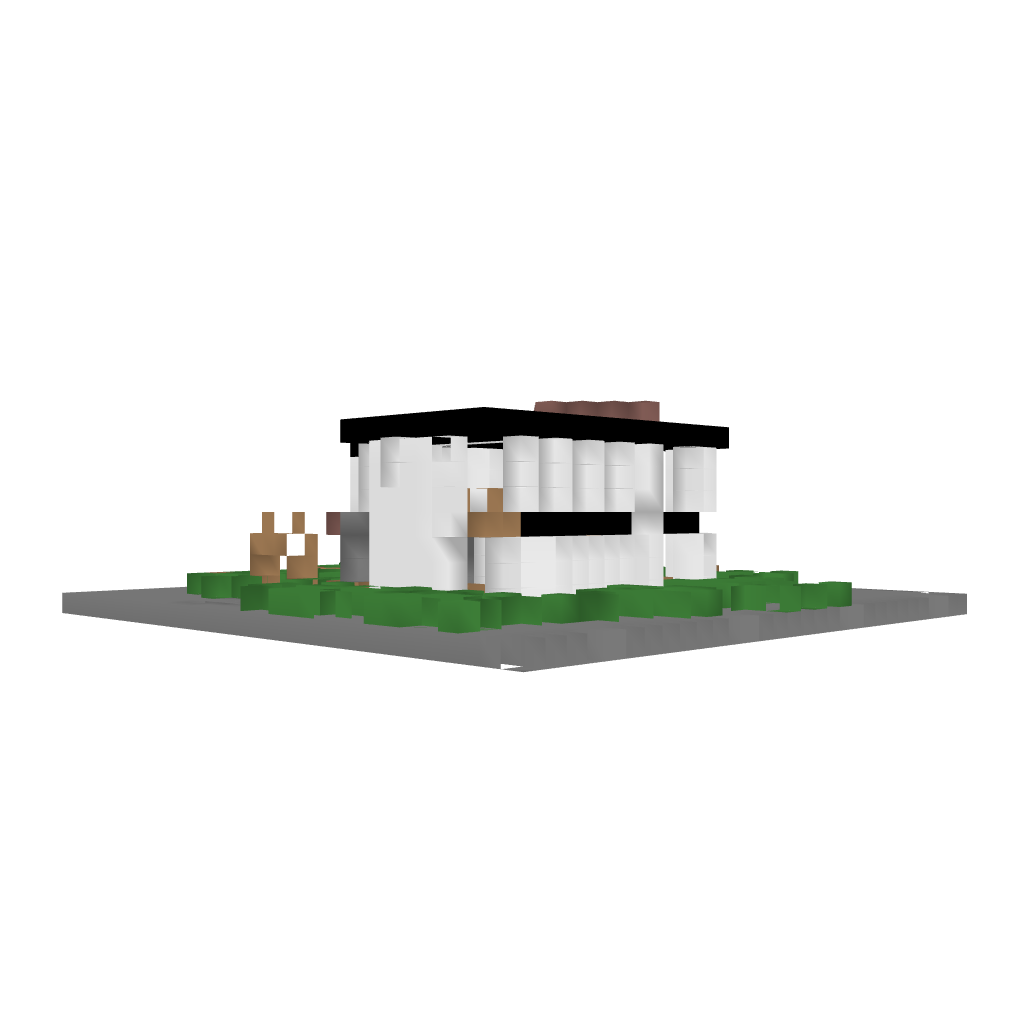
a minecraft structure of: Modern House #2 by iEdgy bad low quality